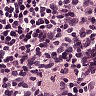
Metastatic tissue present: no